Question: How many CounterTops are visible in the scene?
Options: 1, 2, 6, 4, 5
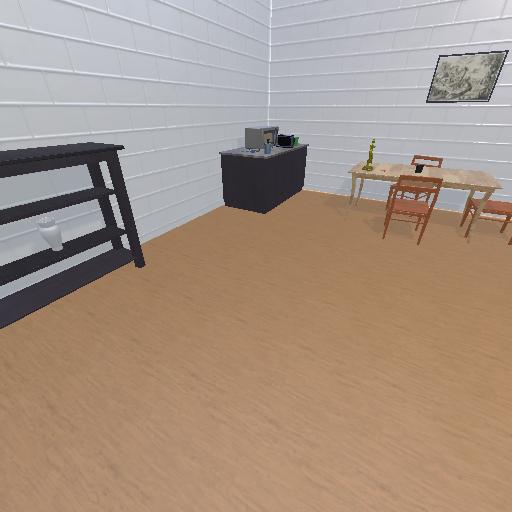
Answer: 1